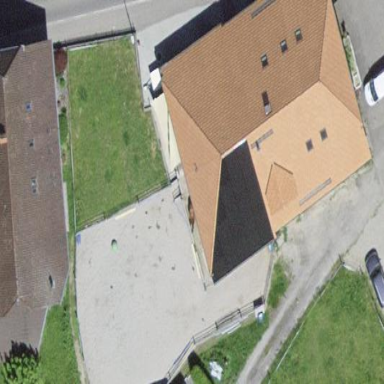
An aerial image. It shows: Farm building.